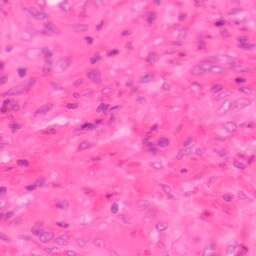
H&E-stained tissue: Colon